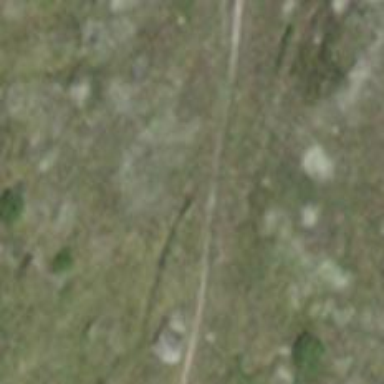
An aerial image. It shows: Ground path.